Question: I use NumPy to create a new 2D array with 0 on the border and the array of the original image inside. I print the new array, it's what I expect. But when I plot it, it's all black.
I tried for-loop and NumPy, it's useless.
'''
import cv2
import numpy as np
path = 'test.jpg'
img = cv2.imread(path,0)
print(img)
height,width = img.shape # 440 * 455
new_arr = np.zeros((height+2,width+2), dtype = int)
#for i in range(height):
# for j in range(width):
# new_arr[i+1][j+1] = img[i][j]
new_arr[1:height+1,1:width+1] = img
print(new_arr)
cv2.imshow('new image',new_arr)
cv2.waitKey(0)
cv2.destroyAllWindows()
'''
The original image is here:

I expect an image with black border (just 1 pixel), and the inside is the original image to do median filtering, but the actual output is a black image.
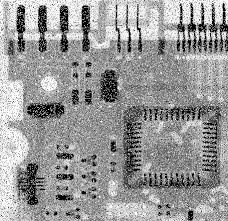
Answer: Not sure how you are getting black image, as your code should throw an error. You need to set 'dtype' value in proper namespace ('np.') and the value should be 'uint8':
'''
import cv2
import numpy as np
path = 'test.png'
img = cv2.imread(path,0)
height,width = img.shape
new_arr = np.zeros((height+2,width+2), dtype = np.uint8)
new_arr[1:height+1,1:width+1] = img
print(new_arr)
cv2.imshow('new image',new_arr)
cv2.waitKey(0)
cv2.destroyAllWindows()
'''
> that the image you have given is 'png', not 'jpg'. Code tested on that image.